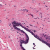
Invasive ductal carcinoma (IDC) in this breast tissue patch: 0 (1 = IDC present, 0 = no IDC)